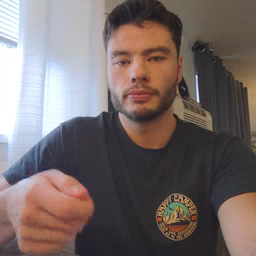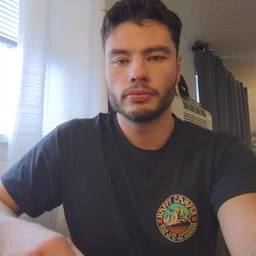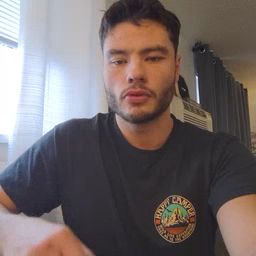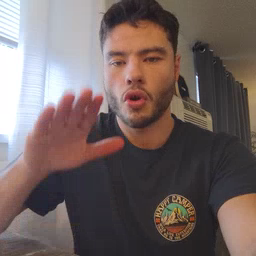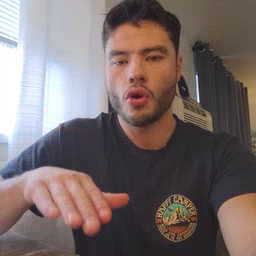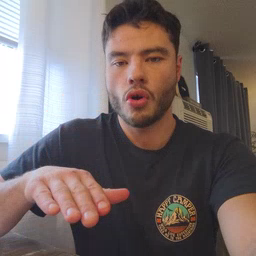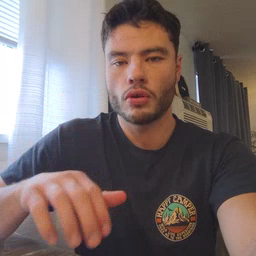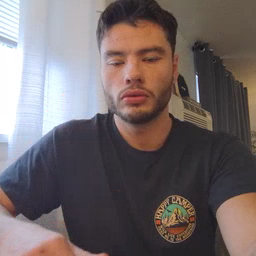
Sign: on